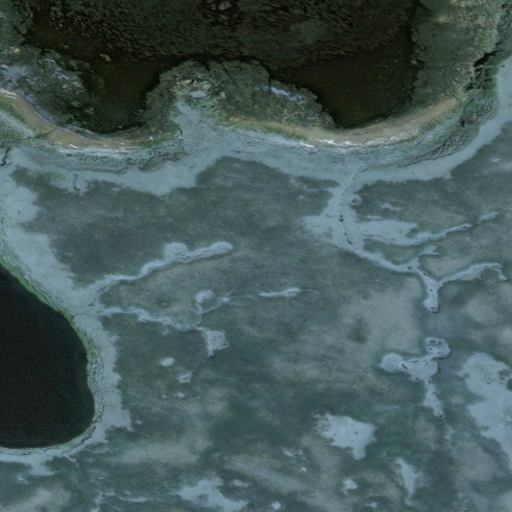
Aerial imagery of island in Alaska named Nizki Island containing only unknown